Field crop: maize
Growth stage: 2
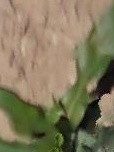
Species: maize